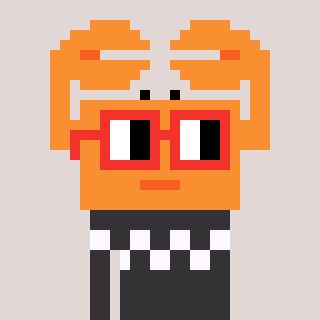
a pixel art character with square red glasses, a crab-shaped head and a grayscale-colored body on a warm background